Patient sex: M
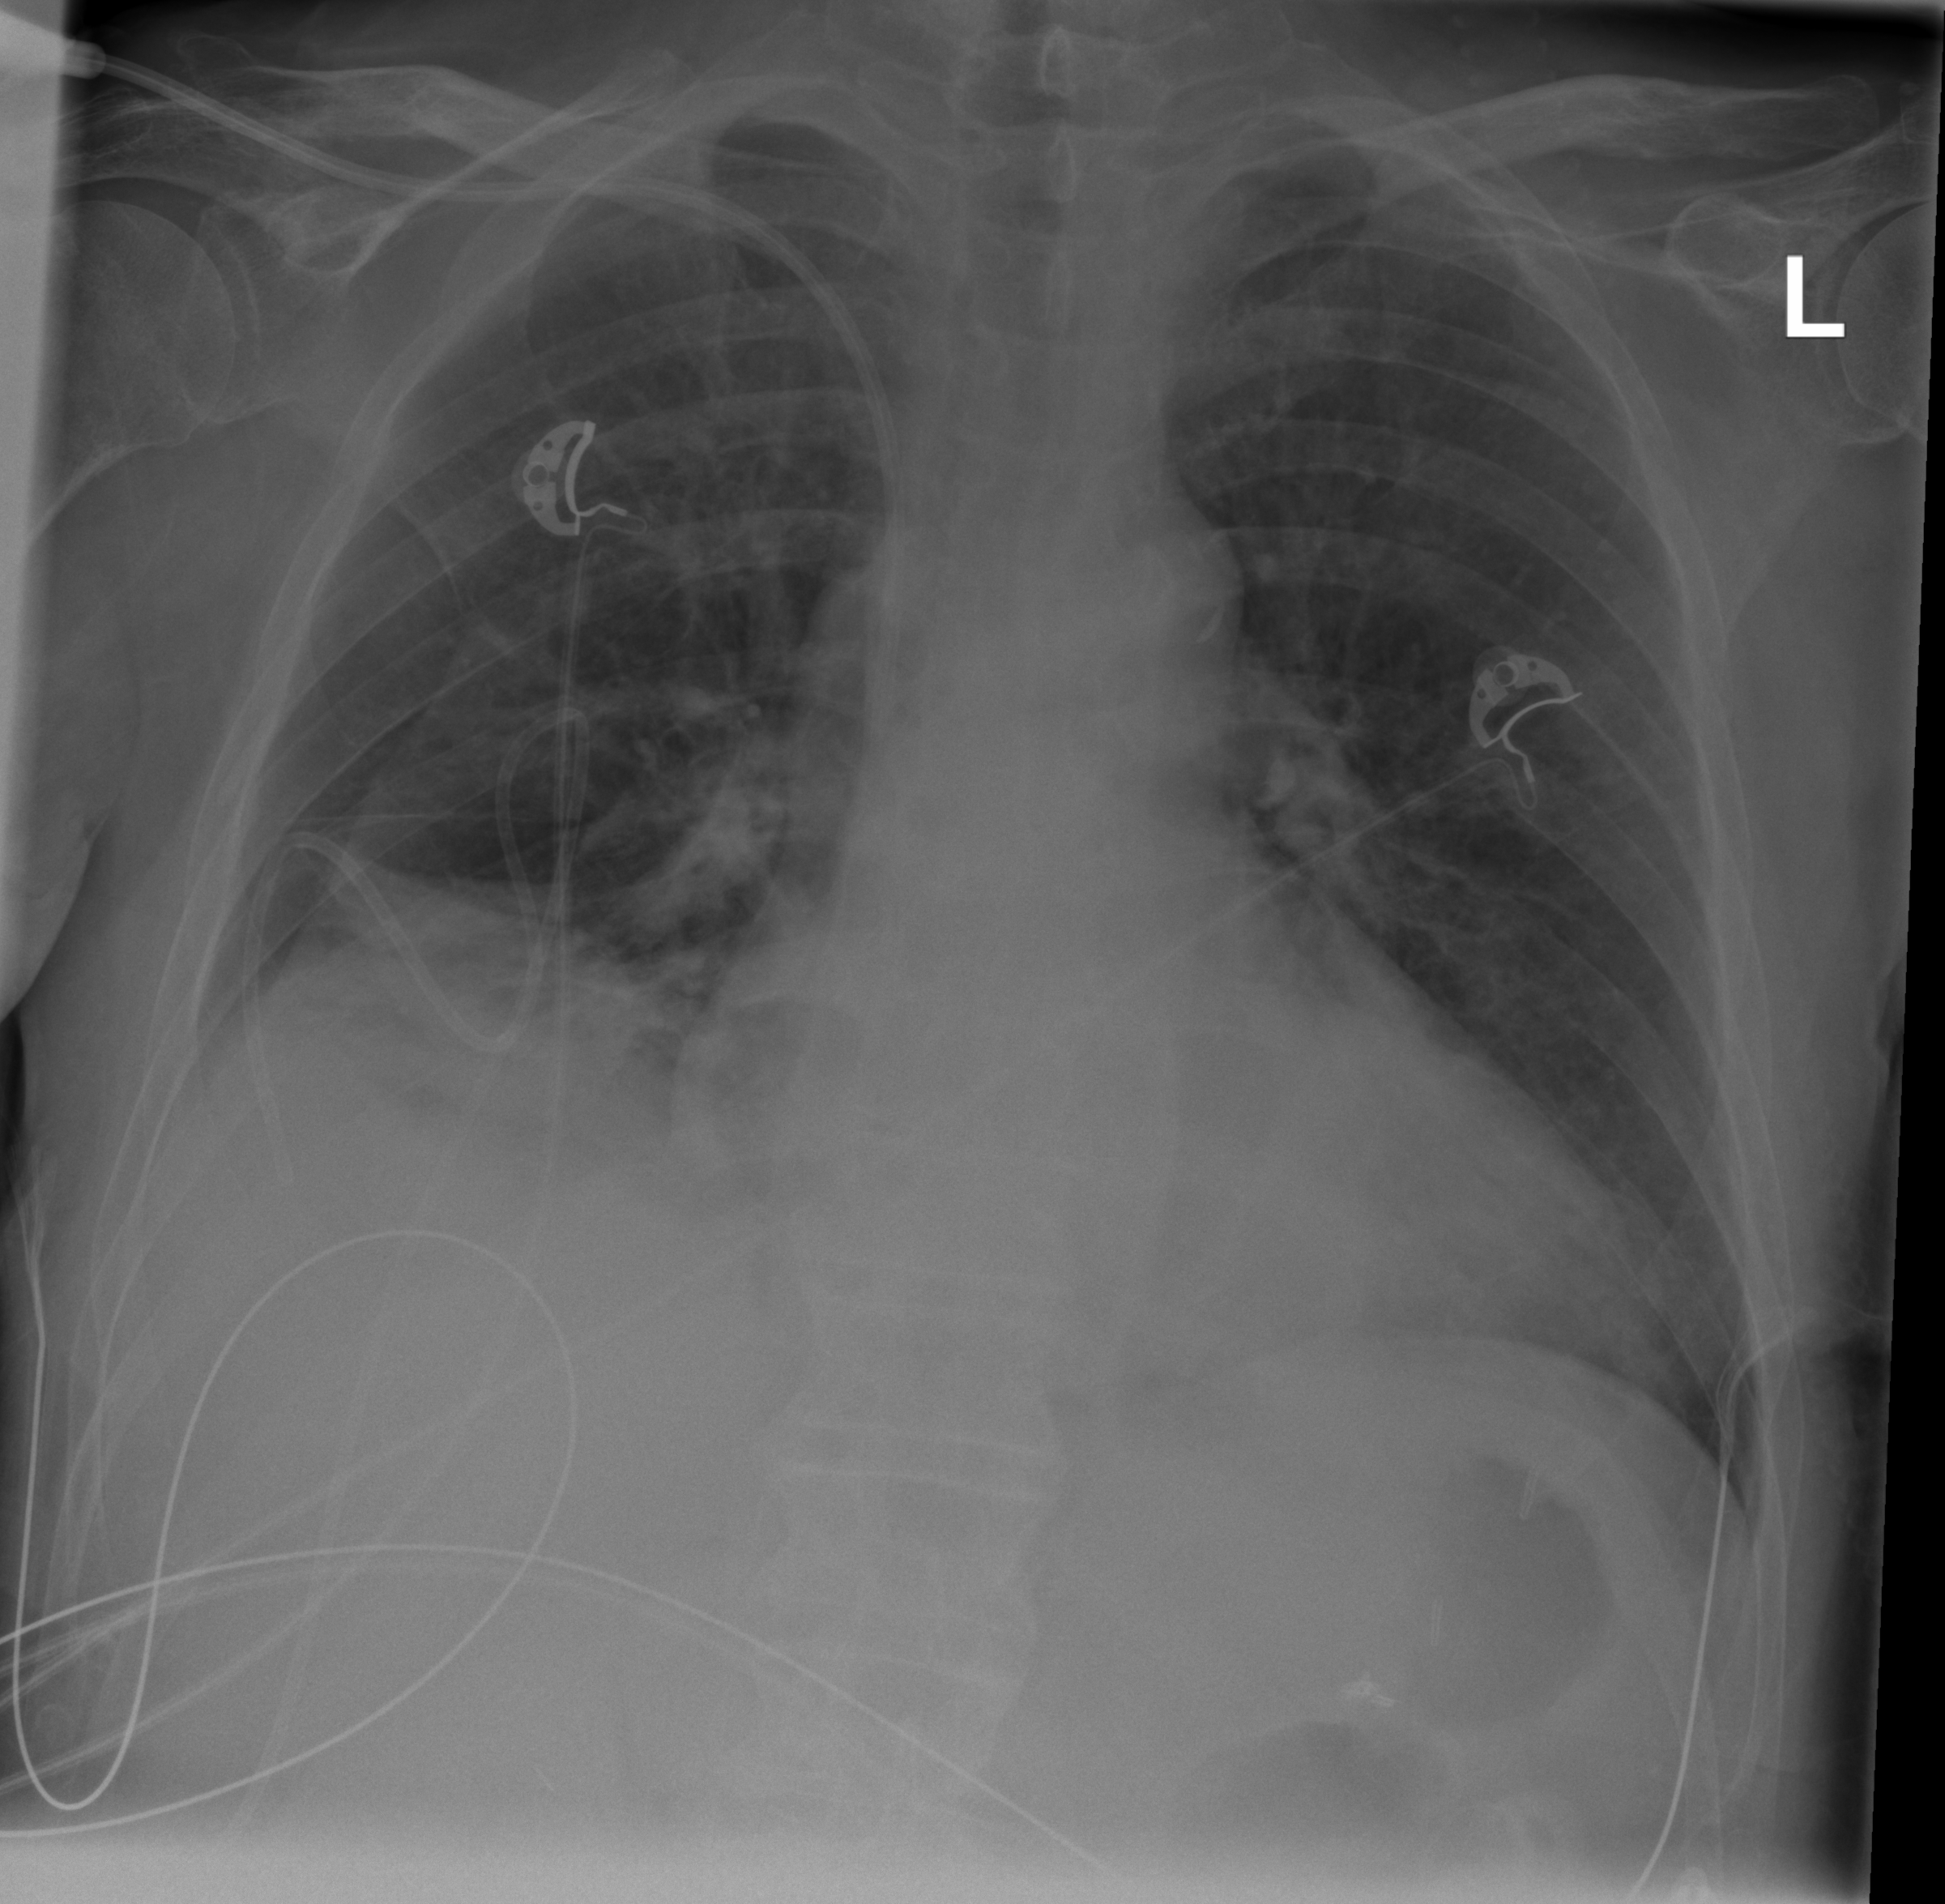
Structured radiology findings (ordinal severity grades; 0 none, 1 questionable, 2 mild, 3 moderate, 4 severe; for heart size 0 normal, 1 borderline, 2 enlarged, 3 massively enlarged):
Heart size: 1
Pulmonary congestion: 0
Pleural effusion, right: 2
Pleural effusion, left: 0
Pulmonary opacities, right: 2
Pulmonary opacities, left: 2
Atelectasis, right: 2
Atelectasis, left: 2